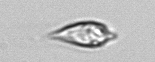
Label: Oxytoxum